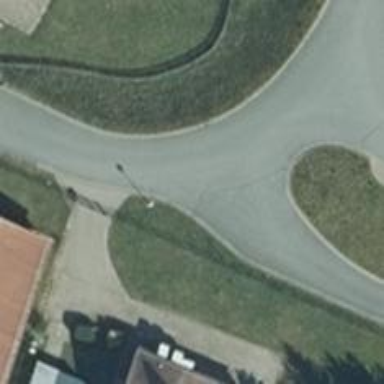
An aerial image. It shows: Residential road with compacted surface and designated cycle track.